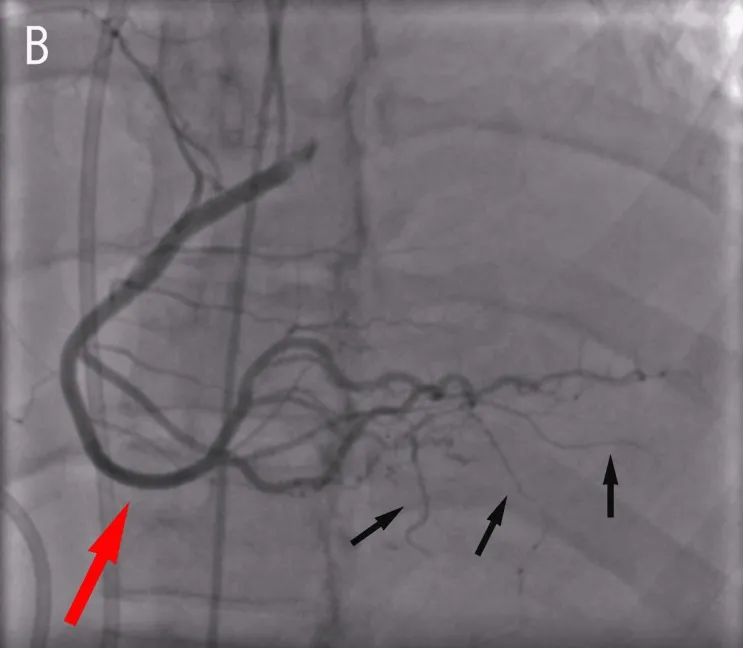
Left heart catheterization and coronary angiography. (B) The right anterior oblique image showed normal right coronary arteries without obstruction (red arrow). It also showed increased vascularity at the distal aspect of the right coronary artery (black arrows).
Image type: radiology (x_ray)